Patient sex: M
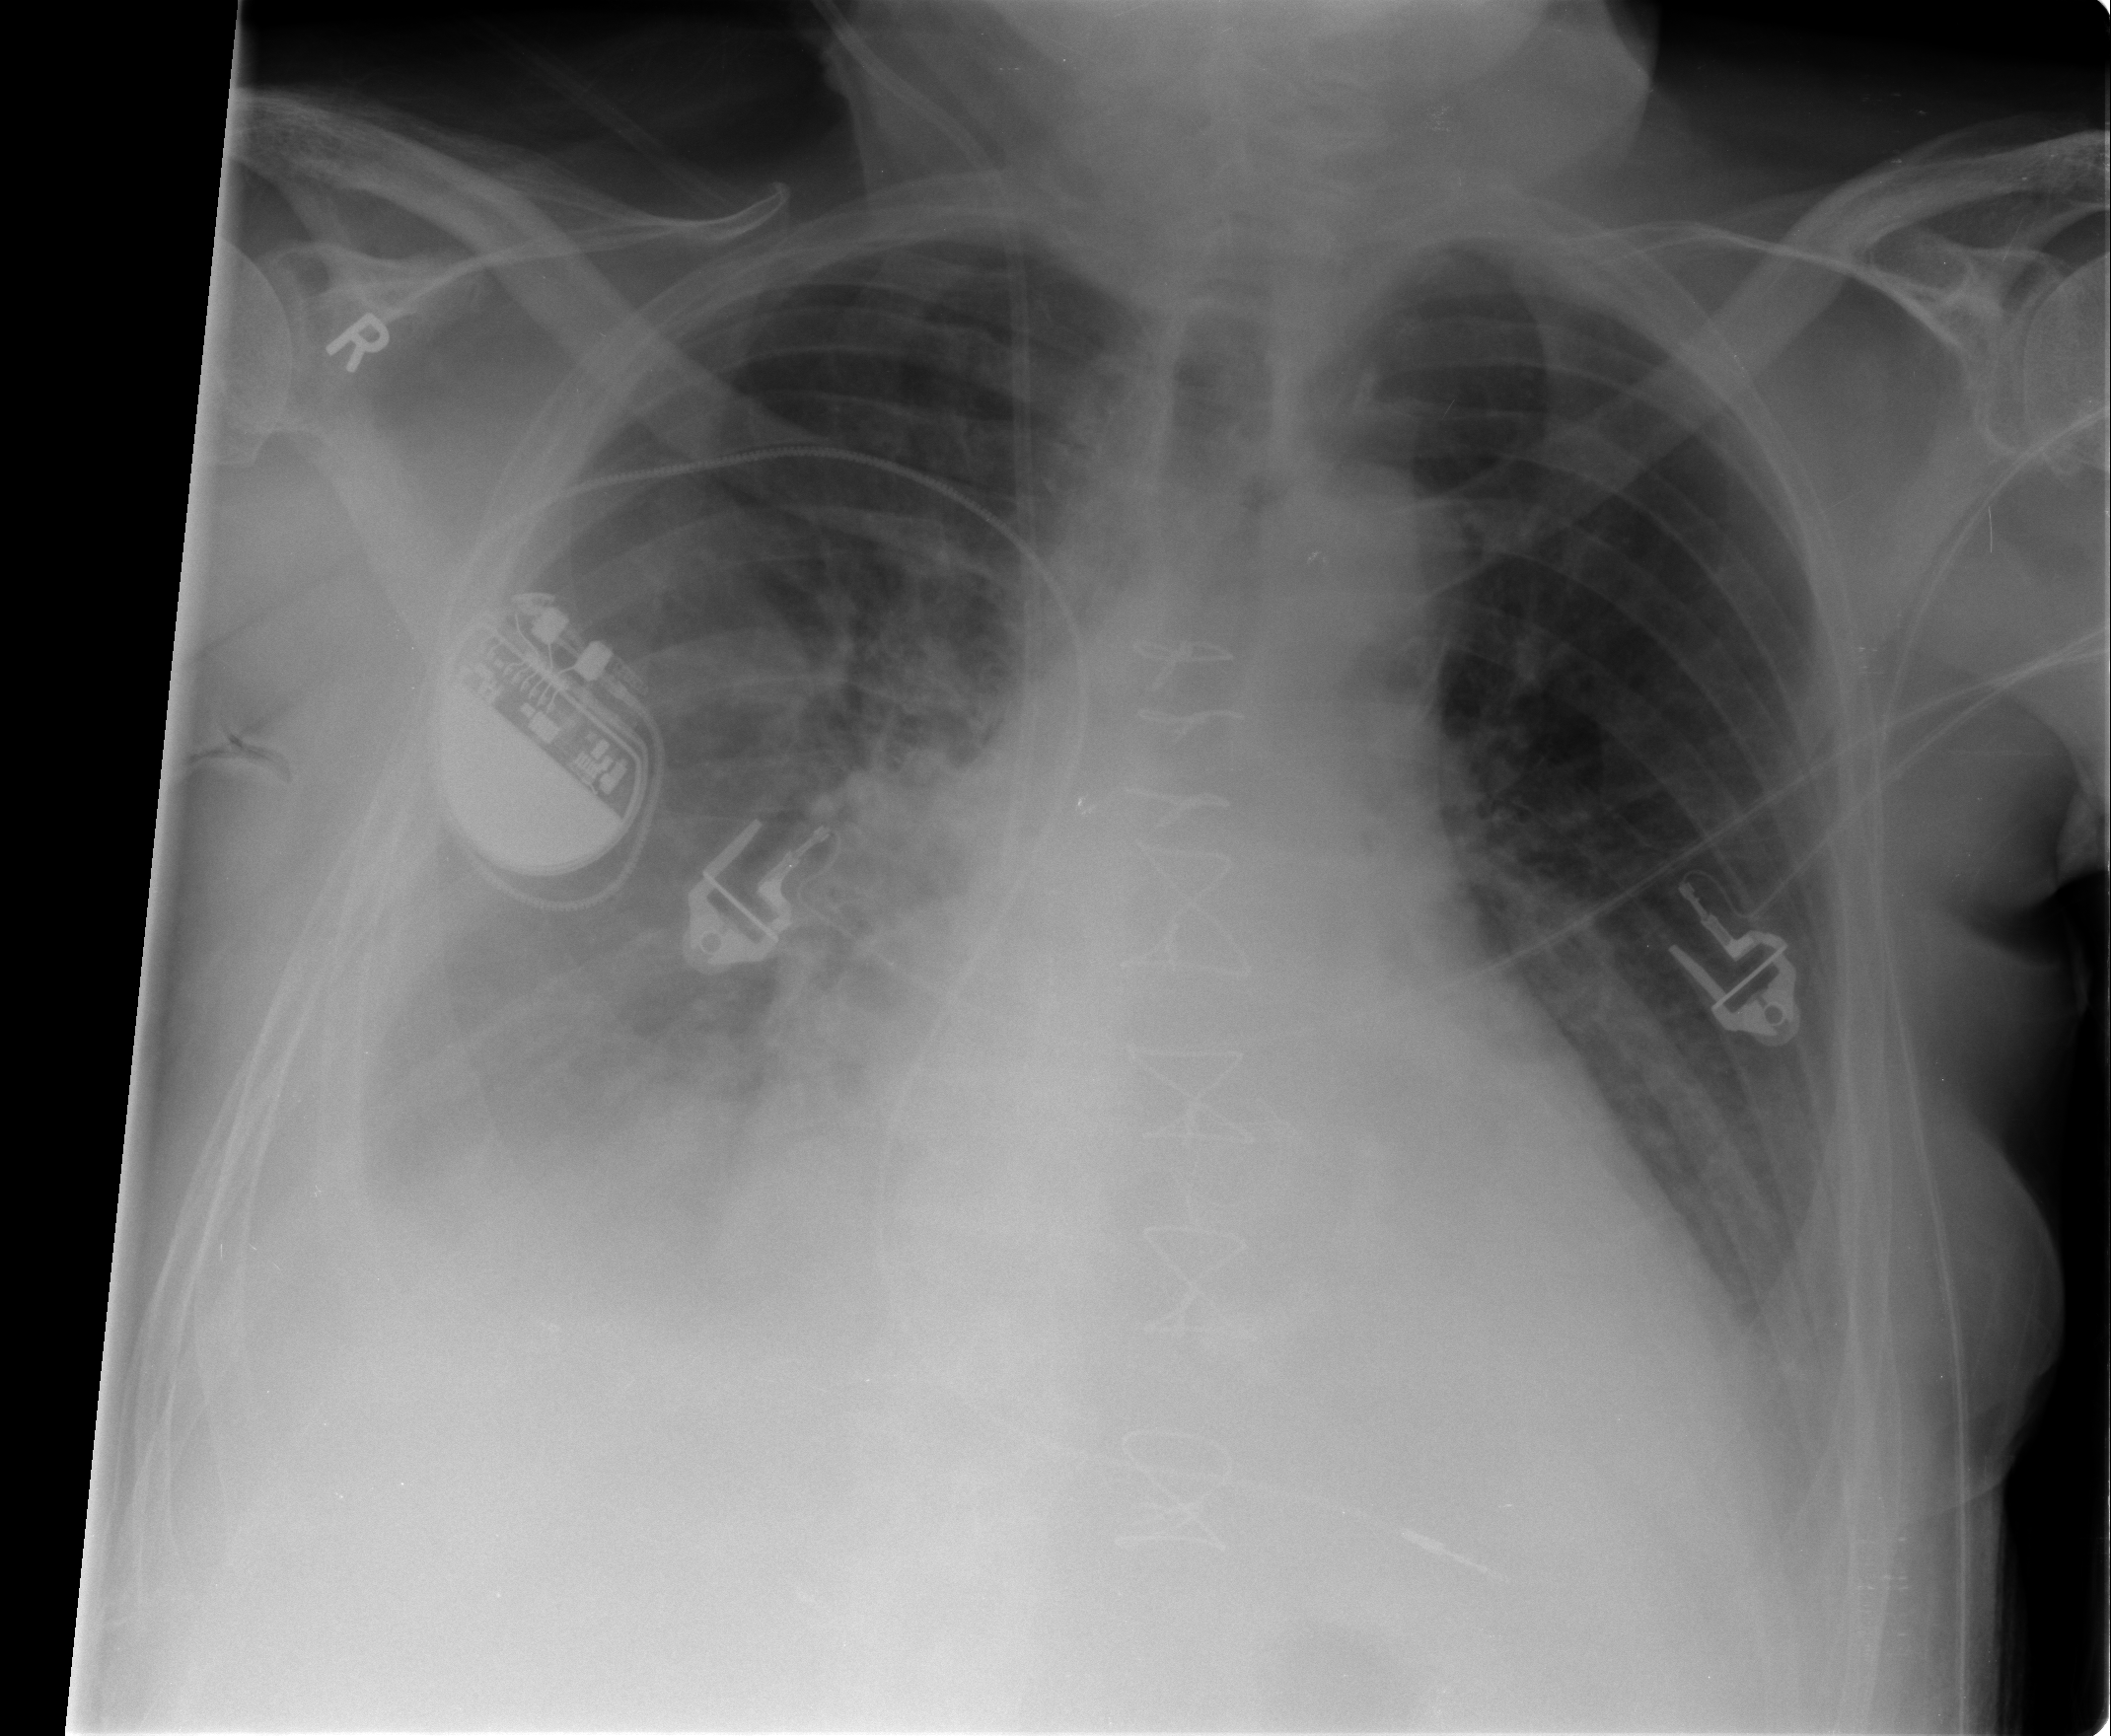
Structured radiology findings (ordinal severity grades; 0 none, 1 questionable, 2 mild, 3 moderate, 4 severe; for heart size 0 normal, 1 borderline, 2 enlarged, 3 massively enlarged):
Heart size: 2
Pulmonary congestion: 1
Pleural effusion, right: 3
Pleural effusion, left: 1
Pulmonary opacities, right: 2
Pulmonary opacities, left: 0
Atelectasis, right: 2
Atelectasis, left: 2